Question: I am trying to center a div on my website and it now works but when the window is too small you can't scroll all of the ways to the top of the div. Ideally, if the page's content is larger than the window it si viewed in, it should have a scroll bar that allows scrolling all the way to the top of the aqua box.
I belive that this has to do with the styling in either the body or test classes
the webpage is viewable here:
<URL>
'''
<!--(c) 2022 DuelCraft-->
<html>
<head>
<meta charset="utf-8">
<title>DuelCraft</title>
<link rel="stylesheet" href="styles.css">
<link rel="icon" type="image/x-icon" href="images/icon.png">
<meta name="viewport" content="width=device-width, initial-scale=1.0">
</head>
<body background='images/background.png'>
<div class="body">
<div class="test">
<h1>DuelCraft</h1>
<a href="shop.html">
<img src="images/shop.png" alt="shop" style="width:100px;height:50px;" class="center">
</a>
<p class="main">DuelCraft Minecraft Server</p>
<h2>How do I join?</h2>
<p>Connect to play.duelcraft.games</p>
<div align="center"><iframe src="https://discord.com/widget?id=995858337293926400&theme=dark" width="350" height="500" allowtransparency="true" frameborder="0" sandbox="allow-popups allow-popups-to-escape-sandbox allow-same-origin allow-scripts"></iframe></div>
<div class="email-part">
<p>Email user@example.com for help!</p>
</div>
</div>
<p class="copyright"> ©️2022 DuelCraft </p>
</div>
</body>
</html>
'''
'''
h1 {
text-align: center;
font-size: 64px;
}
p {
text-align: center;
}
h2 {
text-align: center;
}
iframe {
display: block;
border-style: none;
}
html {
height: 100%;
}
body {
font: normal 16px verdana, arial, sans-serif;
background-position: top;
height: 100%;
margin: 0;
}
.test {
width: 500px;
border: 2px solid black;
padding: 50px;
margin: auto;
background-color: #9FE7FF;
}
.body{
margin: 0;
position: absolute;
top: 50%;
left: 50%;
transform: translate(-50%, -50%);
}
.email-part {
font-weight: bold;
}
.center {
display: block;
margin-left: auto;
margin-right: auto;
width: 50%;
}
.copyright{
color:white;
}
@media screen and (max-width: 600px) {
* {
box-sizing: border-box;
}
body {
padding: 1rem;
}
.test,
iframe {
width: 100%;
}
h1 {
font-size: 12vw;
}
}
'''

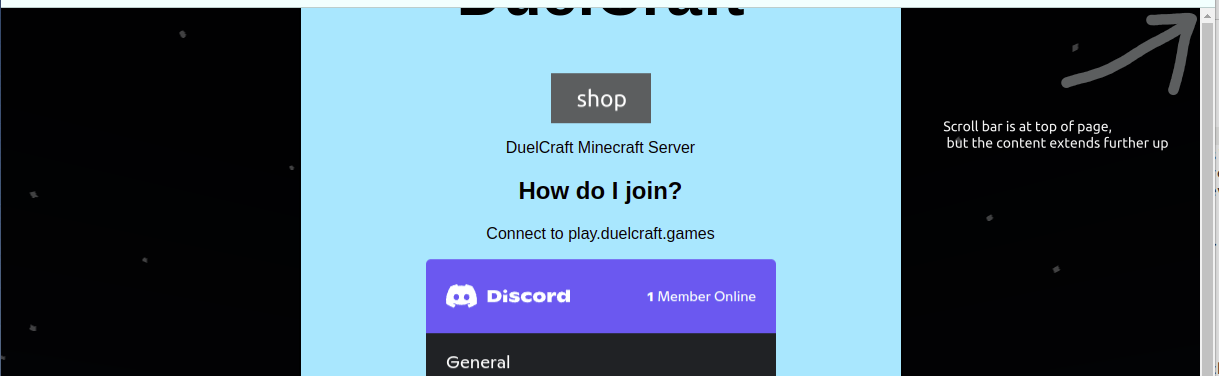
Answer: @ICE_Plane, the trick here is since you are using position absolute ( getting out of the flux )
You need to specify a max height to your '.body' class, like a 'max-height: 100vh'.
You could as well add a 'overflow-y: auto' to make sure it shows the scrollbar when overflowing
Here is the example you provided working:
<URL>
Let me know if that helped, or if you need more info